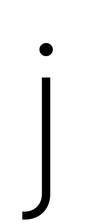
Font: Inter_ExtraLight